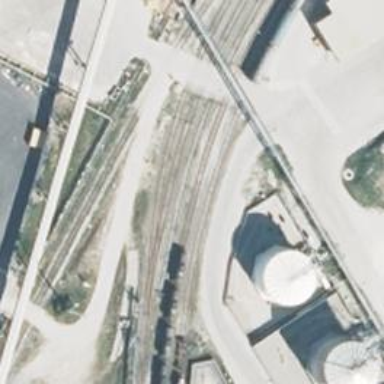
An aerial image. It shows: Rail spur service.